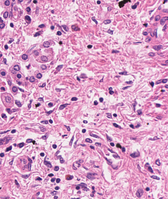
Tumor epithelial tissue: yes
Tumor-associated stroma tissue: yes
Normal tissue: no